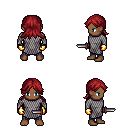
a pixel art fantasy rpg character, male body template, human, dark skin, chain mail, magenta pants, brunette loose hair, gold gloves, dagger, four views (front, back, left, right), 2x2 character sprite sheet, small pixel art, hard edges, no anti-aliasing